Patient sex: M
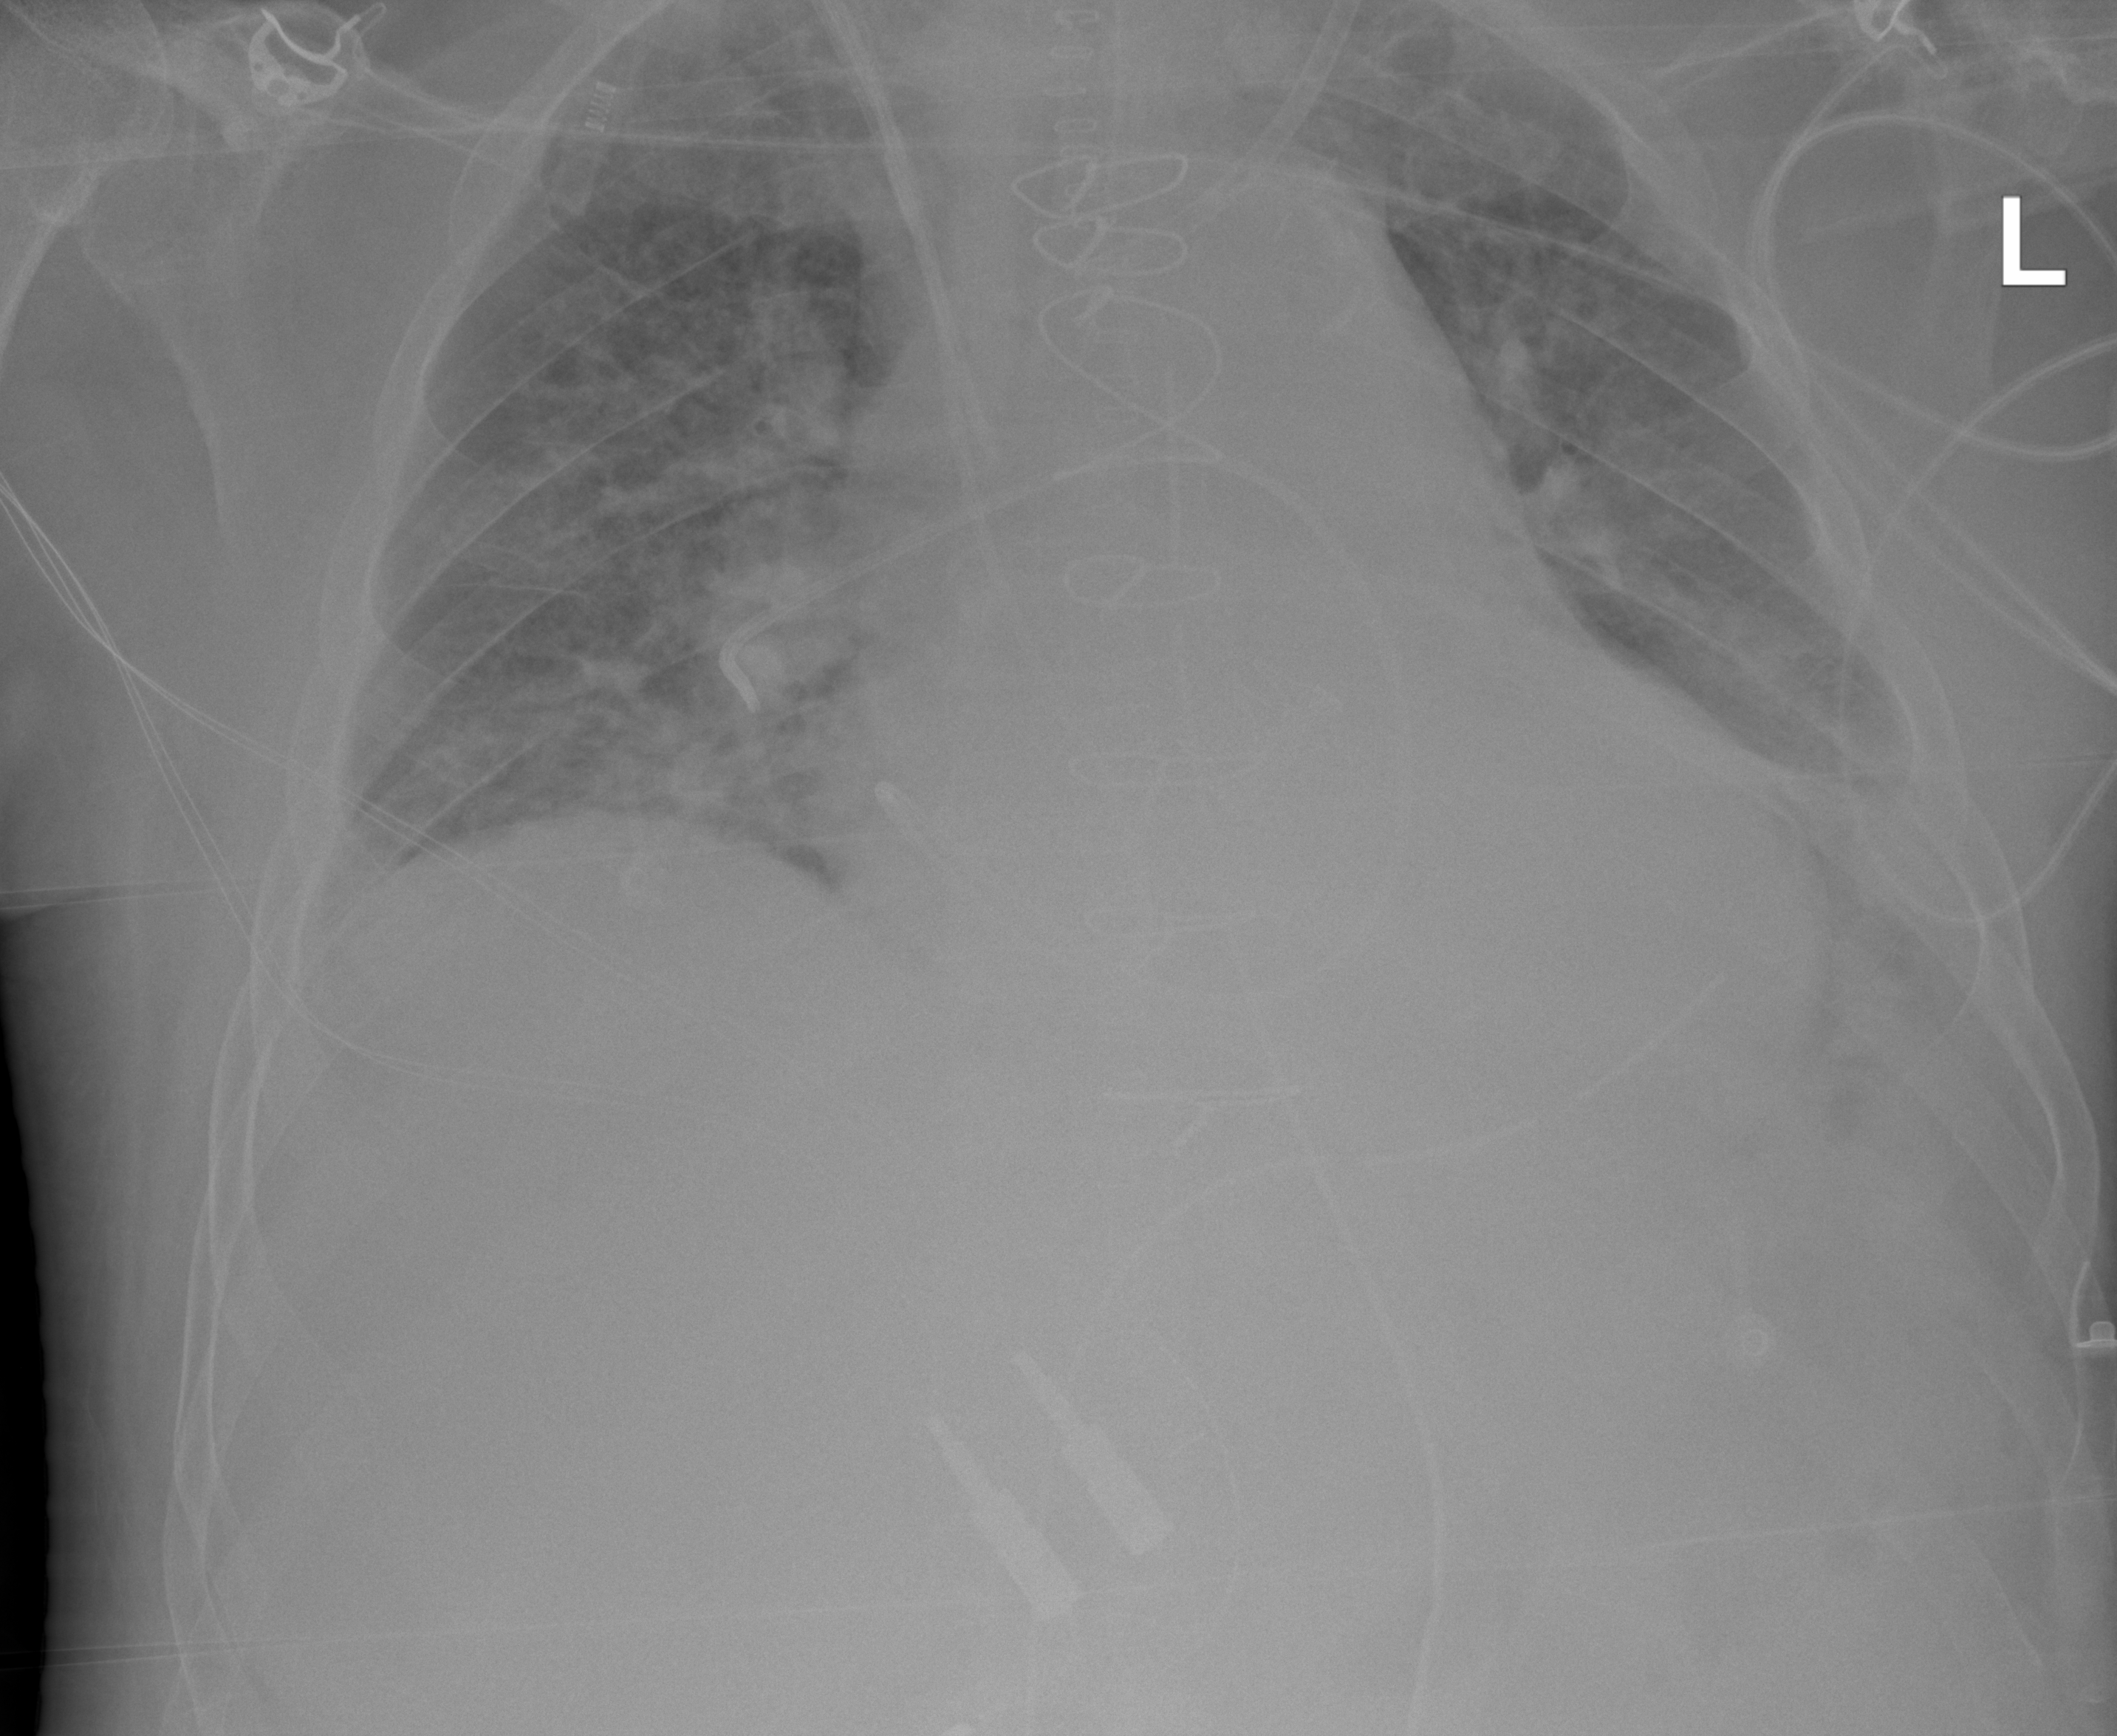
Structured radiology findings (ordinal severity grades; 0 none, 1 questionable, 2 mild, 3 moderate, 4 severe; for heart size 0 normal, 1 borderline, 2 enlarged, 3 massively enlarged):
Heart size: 2
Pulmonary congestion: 2
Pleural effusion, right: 2
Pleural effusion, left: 2
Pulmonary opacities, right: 2
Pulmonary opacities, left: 1
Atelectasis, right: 2
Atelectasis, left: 2